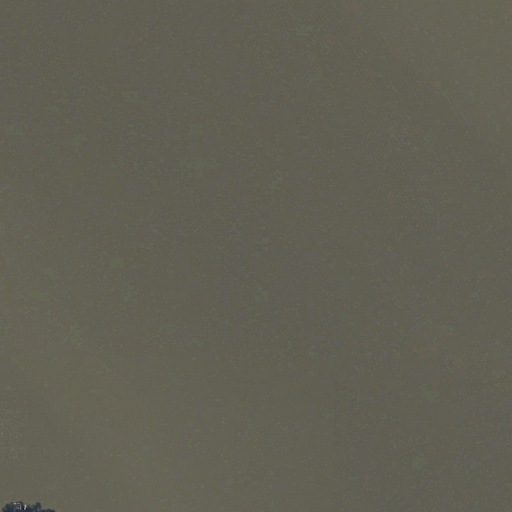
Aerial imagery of island in Alabama named Steamboat Island (historical) containing only open water